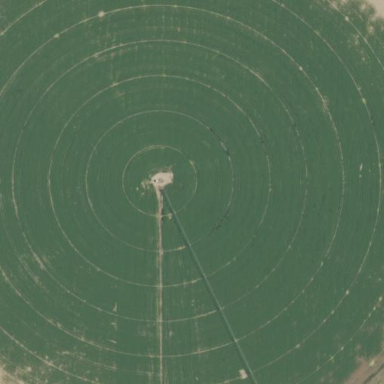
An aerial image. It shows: Farmland with pivot irrigation system.